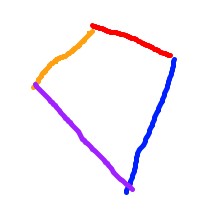
Shape: kite